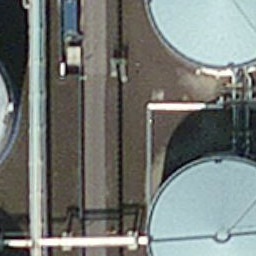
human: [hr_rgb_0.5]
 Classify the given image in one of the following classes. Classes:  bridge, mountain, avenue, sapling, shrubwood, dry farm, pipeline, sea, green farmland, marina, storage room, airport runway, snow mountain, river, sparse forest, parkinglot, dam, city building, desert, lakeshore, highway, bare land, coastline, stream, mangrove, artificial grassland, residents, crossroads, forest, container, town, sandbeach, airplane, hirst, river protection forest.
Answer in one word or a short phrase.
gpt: storage room